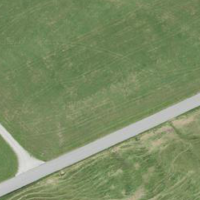
EUNIS habitat code: 25
Species observed at this site:
Rupicapra rupicapra